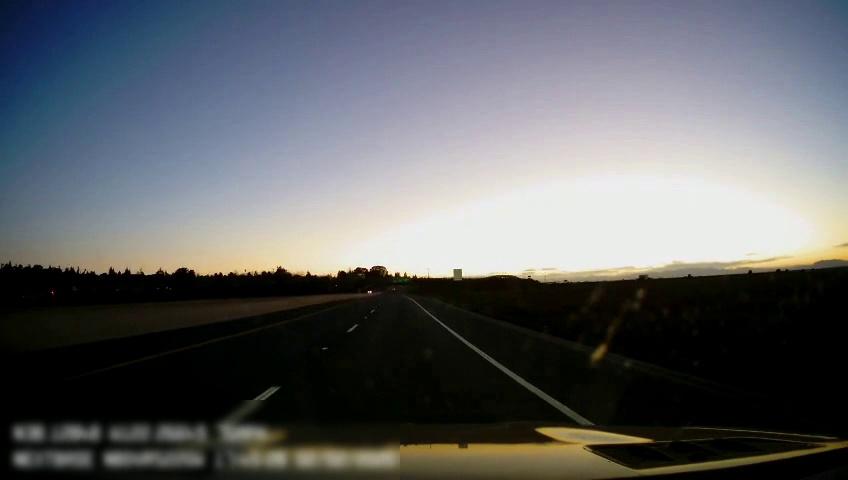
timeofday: Dusk/Dawn/Twilight
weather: Sunny
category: Drivable Space
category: Lanes | Current Lane
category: Lanes | Current Lane
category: Lanes | Alternate Lane
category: Lanes | Alternate Lane